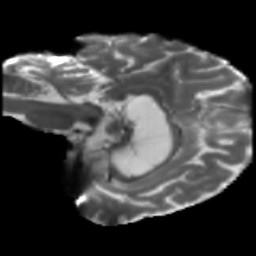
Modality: T2w
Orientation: sagittal
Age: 53
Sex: female
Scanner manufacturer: siemens
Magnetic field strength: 3 T
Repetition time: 5.25 s
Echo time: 0.08 s